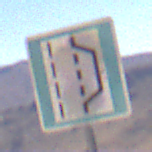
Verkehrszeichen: NothalteUndPannenbucht
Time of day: Midday
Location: Outdoor (Nature)
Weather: Clear
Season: NotSpecified
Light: Natural